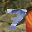
Label: 7